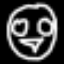
Label: frog